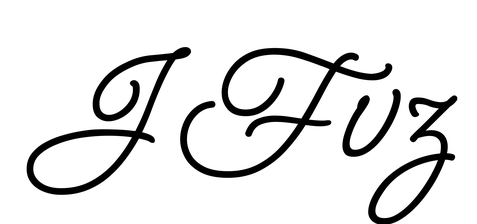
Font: MeowScript-Regular